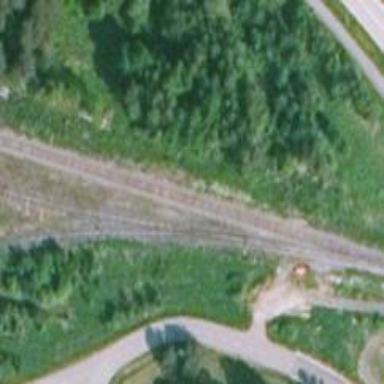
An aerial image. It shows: Railway signal.